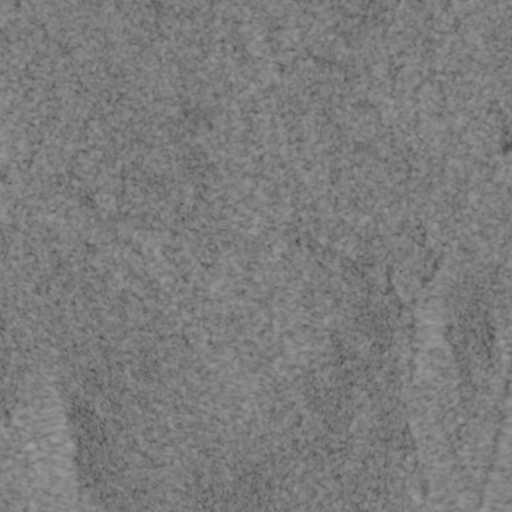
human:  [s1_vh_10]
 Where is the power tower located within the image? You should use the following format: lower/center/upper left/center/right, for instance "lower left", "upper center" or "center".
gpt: The power tower is located in the lower right of the image.
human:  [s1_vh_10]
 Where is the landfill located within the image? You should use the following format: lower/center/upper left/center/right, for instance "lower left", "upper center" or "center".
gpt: There is no landfill in the image.

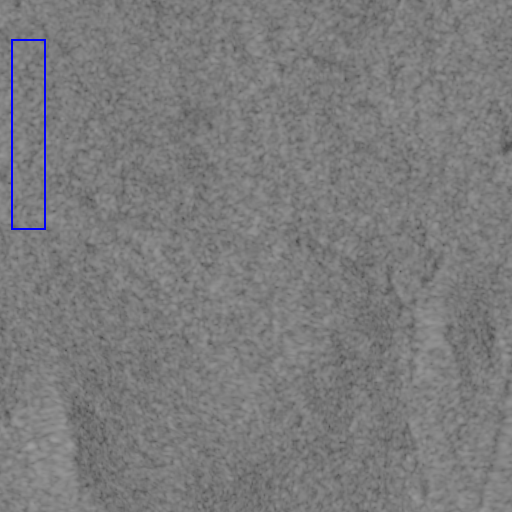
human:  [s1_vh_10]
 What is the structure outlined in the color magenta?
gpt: There is no magenta outline.
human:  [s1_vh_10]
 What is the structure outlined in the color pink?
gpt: There is no structure outlined in pink.